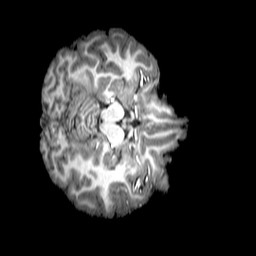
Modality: T1w
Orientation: axial